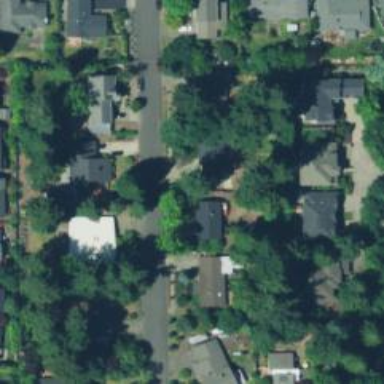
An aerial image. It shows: Residential road with sidewalk on the left.